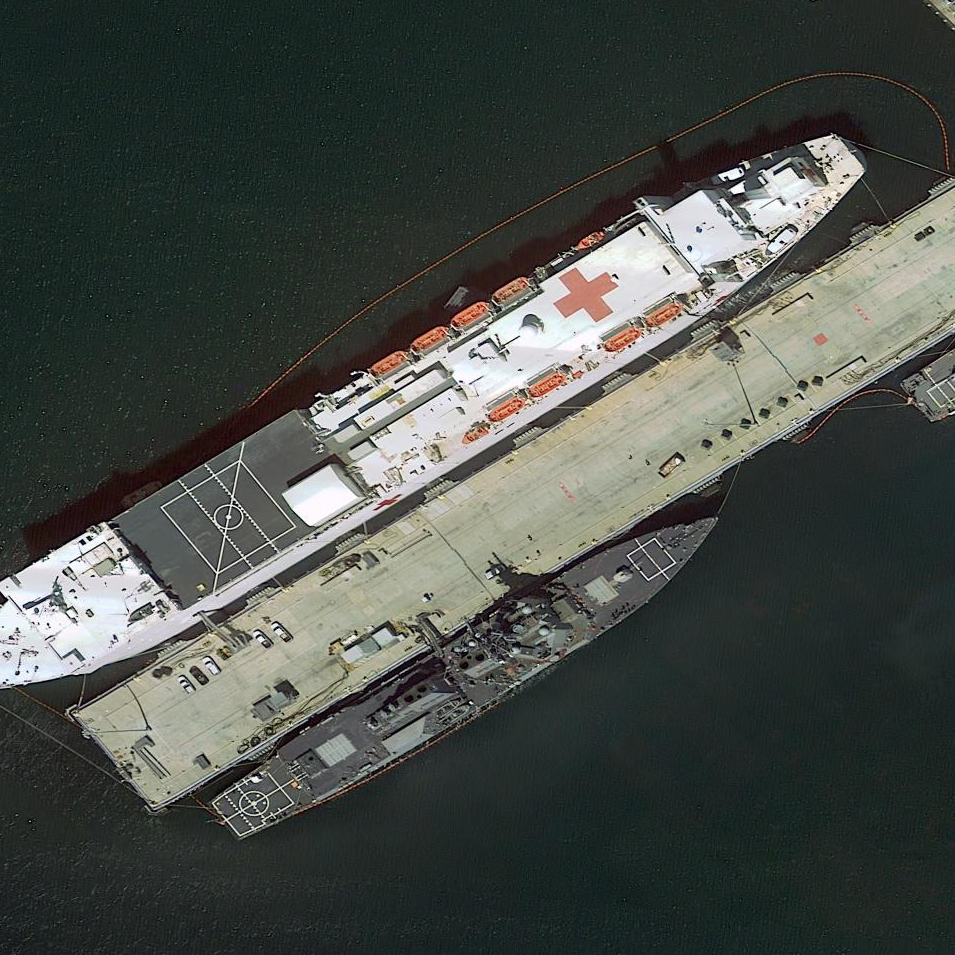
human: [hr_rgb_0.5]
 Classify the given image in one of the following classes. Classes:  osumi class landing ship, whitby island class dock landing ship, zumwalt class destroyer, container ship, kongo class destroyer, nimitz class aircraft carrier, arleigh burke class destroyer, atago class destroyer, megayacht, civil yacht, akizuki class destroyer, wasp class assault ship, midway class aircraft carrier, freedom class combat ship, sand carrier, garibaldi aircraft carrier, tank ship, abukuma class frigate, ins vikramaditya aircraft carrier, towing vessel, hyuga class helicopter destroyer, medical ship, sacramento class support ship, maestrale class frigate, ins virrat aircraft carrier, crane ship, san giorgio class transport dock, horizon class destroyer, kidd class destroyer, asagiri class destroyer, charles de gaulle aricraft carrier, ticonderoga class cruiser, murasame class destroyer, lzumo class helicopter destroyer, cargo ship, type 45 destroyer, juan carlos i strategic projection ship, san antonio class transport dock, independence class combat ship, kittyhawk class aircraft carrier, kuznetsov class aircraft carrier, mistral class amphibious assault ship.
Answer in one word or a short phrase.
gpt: Medical ship